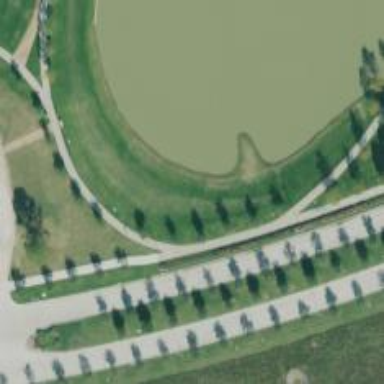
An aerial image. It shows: Row of trees in natural setting.